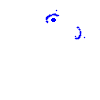
Particle: electron